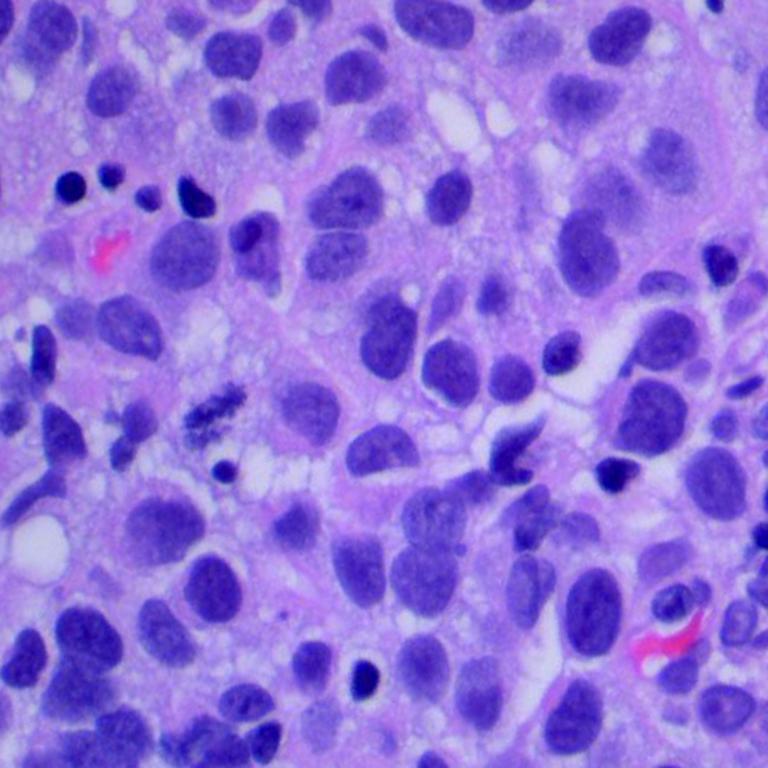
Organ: lung
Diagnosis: squamous carcinomas